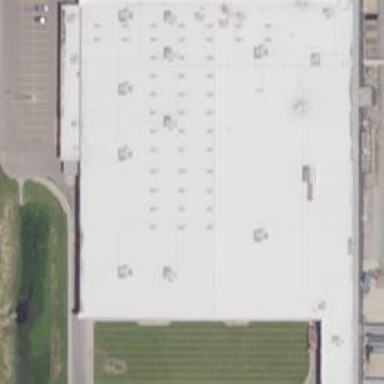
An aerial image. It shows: Retail building that operates as wholesale shop.